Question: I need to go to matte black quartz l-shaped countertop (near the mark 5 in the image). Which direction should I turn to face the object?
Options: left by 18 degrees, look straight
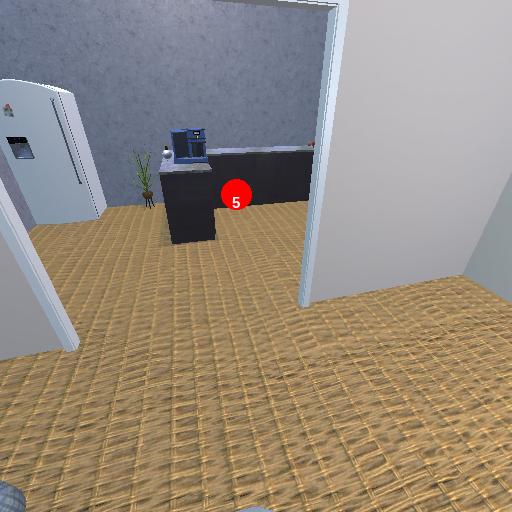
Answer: left by 18 degrees